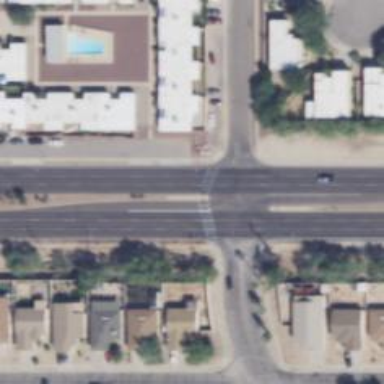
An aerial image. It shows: Unmarked road crossing.